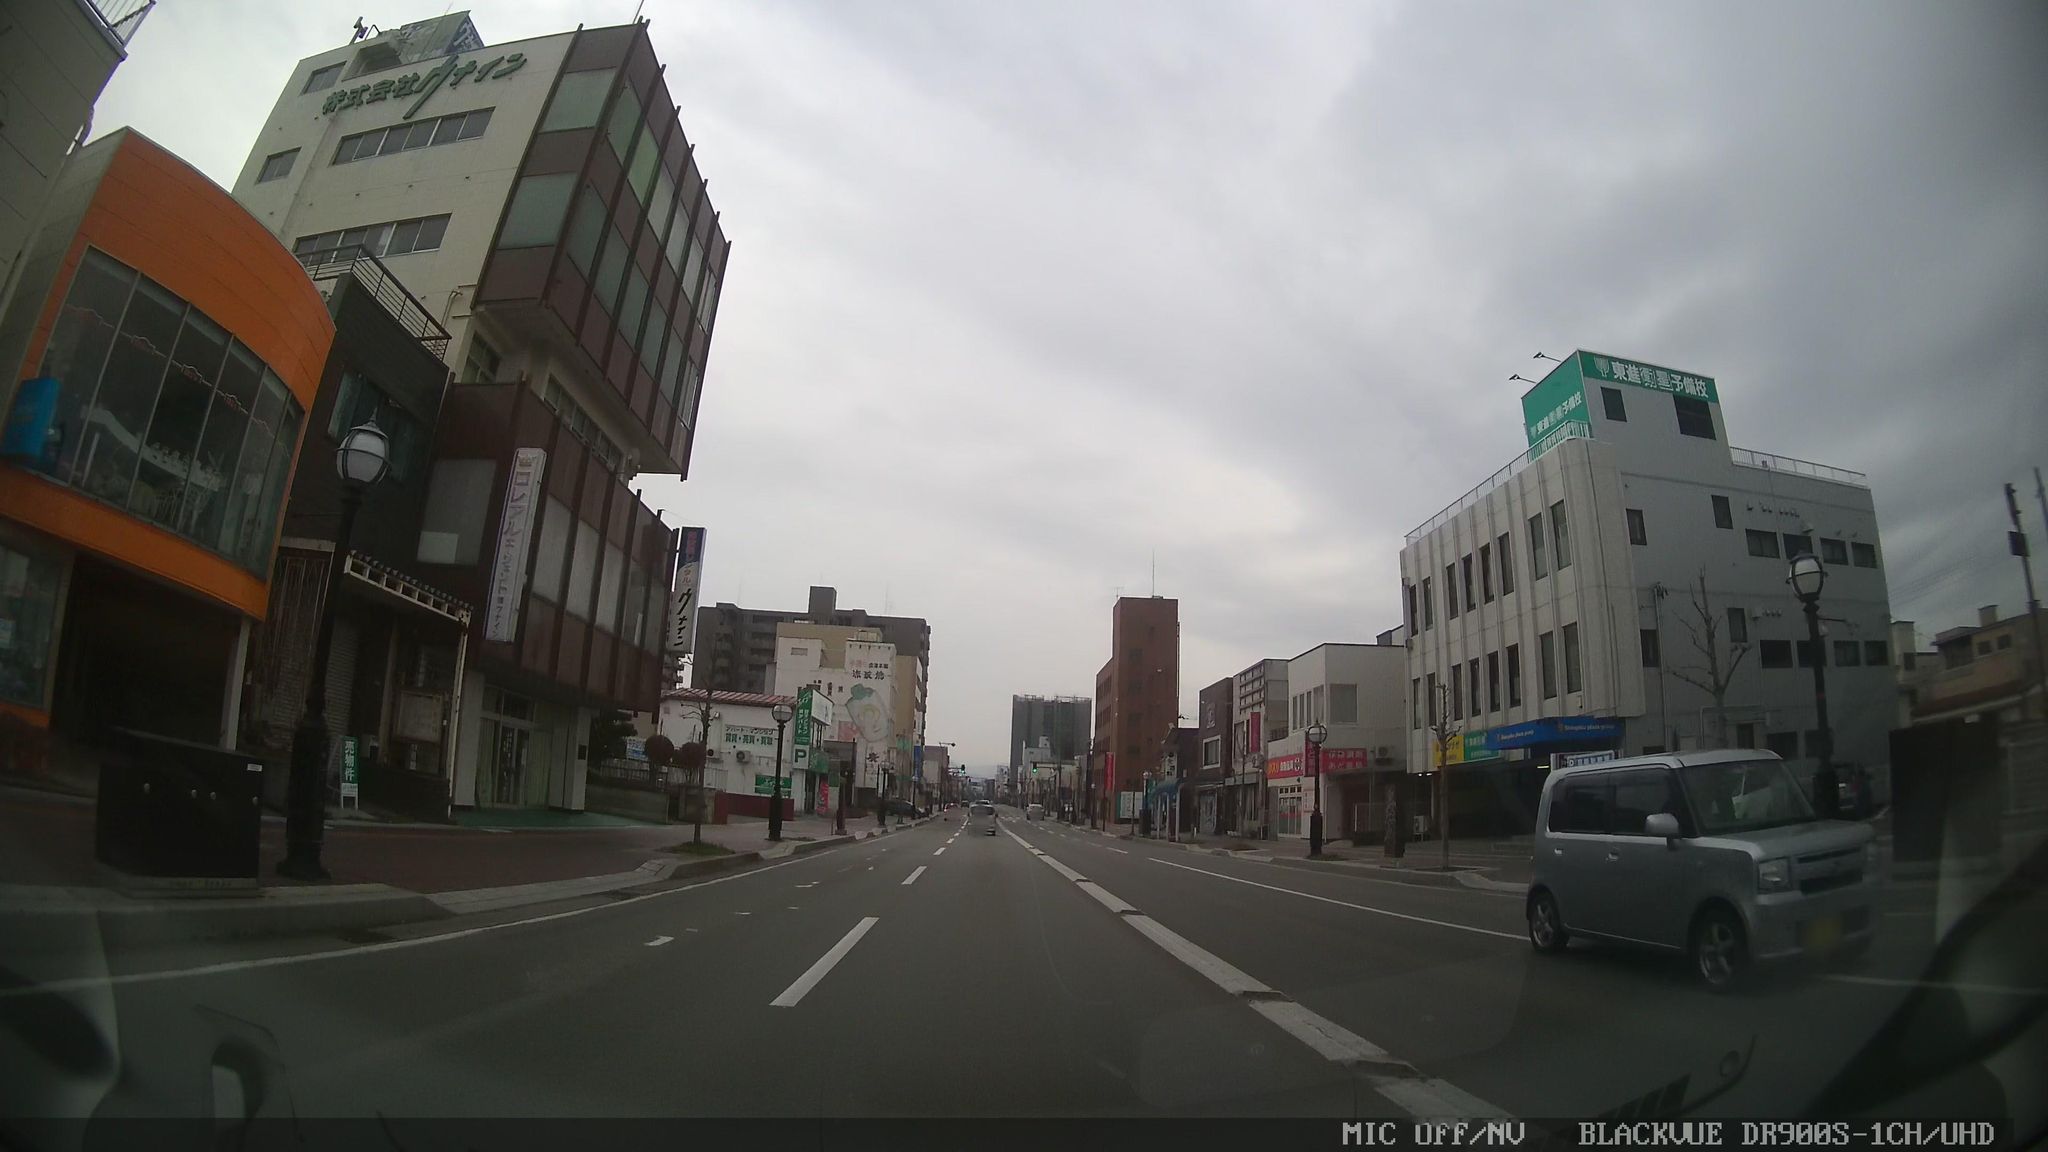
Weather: cloudy
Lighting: day
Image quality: good
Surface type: driving surface
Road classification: trunk
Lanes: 2.0
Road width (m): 3.5
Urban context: urban centre
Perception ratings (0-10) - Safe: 6.83, Lively: 8.11, Beautiful: 6.42, Boring: 2.32, Depressing: 5.52, Wealthy: 2.85